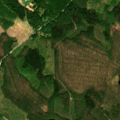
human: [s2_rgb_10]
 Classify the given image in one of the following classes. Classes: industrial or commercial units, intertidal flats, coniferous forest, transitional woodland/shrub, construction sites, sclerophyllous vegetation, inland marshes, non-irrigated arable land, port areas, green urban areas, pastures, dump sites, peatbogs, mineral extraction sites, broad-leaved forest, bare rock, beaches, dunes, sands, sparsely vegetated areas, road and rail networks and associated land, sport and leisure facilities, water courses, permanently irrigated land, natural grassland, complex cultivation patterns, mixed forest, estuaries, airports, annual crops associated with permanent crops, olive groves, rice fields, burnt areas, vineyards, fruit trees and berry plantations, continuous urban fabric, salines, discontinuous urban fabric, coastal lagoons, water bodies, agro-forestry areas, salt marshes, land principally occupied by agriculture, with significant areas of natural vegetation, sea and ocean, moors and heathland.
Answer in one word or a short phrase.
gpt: coniferous forest, mixed forest, transitional woodland/shrub